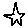
Label: star